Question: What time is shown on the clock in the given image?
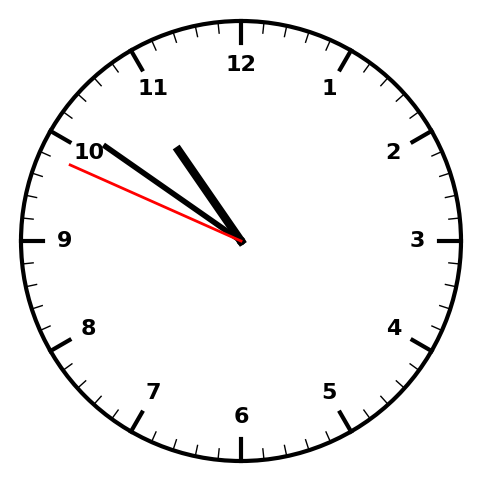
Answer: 10:50:49